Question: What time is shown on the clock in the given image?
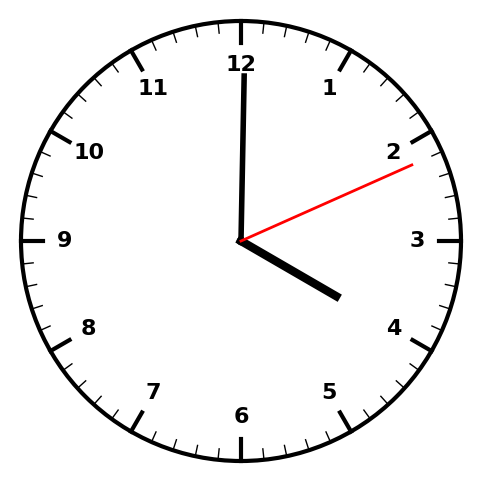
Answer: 04:00:11